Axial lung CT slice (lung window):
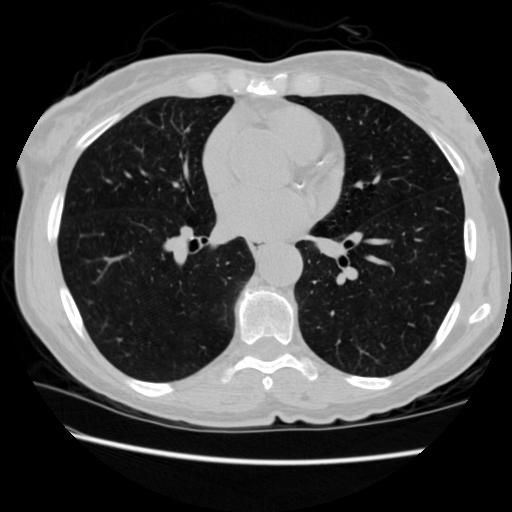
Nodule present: no